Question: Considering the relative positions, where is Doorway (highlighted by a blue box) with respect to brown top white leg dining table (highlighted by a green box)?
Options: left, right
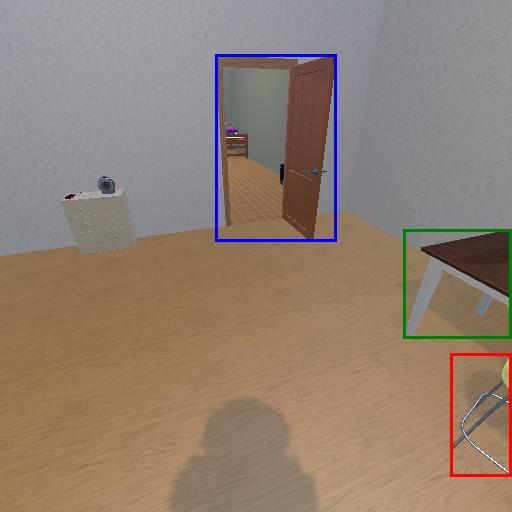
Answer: left